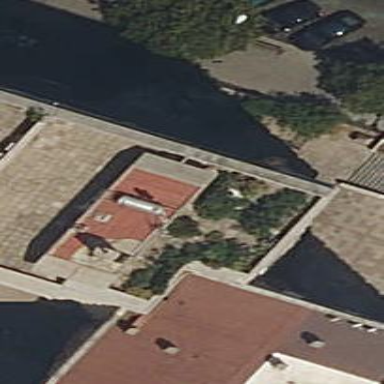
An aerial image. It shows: Part of building.